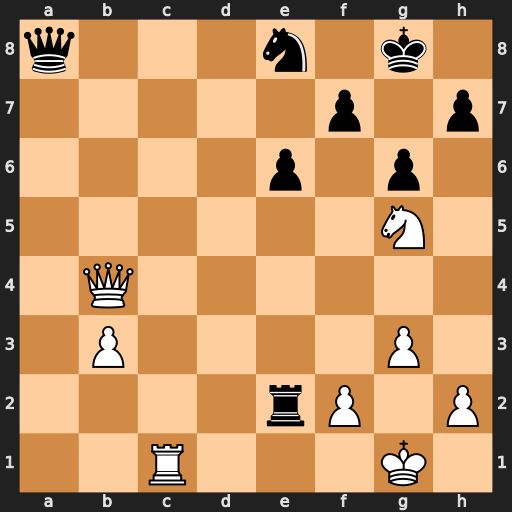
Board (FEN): q3n1k1/5p1p/4p1p1/6N1/1Q6/1P4P1/4rP1P/2R3K1
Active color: w
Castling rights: -
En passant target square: -
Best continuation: Qe7 Nd6 Qxd6